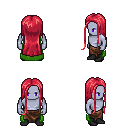
a pixel art fantasy rpg character, male body template, dark elf, purple skin, green cape, robe skirt, ruby red extra-long hairstyle, black shoes, four views (front, back, left, right), 2x2 character sprite sheet, small pixel art, hard edges, no anti-aliasing